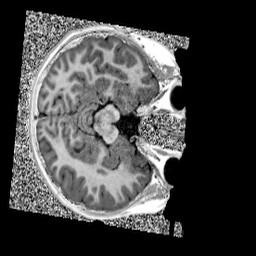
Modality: UNIT1
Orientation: axial
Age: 9
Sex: male
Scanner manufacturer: siemens
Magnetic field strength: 3 T
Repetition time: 4 s
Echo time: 0.00299 s